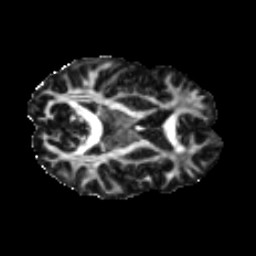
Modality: FA
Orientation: axial
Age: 44
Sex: male
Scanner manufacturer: ge
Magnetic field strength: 3 T
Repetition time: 7.8 s
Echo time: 0.0613 s